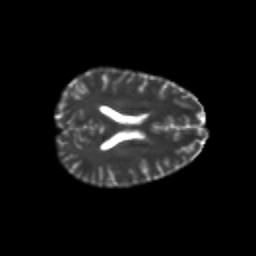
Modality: T2w
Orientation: axial
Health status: healthy
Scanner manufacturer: philips
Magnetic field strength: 3 T
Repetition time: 6.964 s
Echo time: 0.092 s